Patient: sex F, age 56
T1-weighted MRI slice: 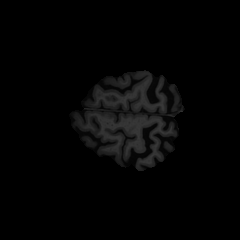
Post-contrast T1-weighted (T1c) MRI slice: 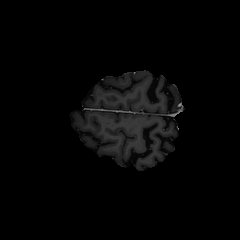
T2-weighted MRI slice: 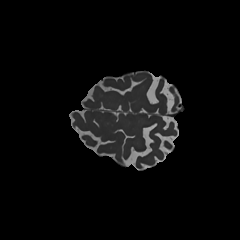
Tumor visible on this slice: no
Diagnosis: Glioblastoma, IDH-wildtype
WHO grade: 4